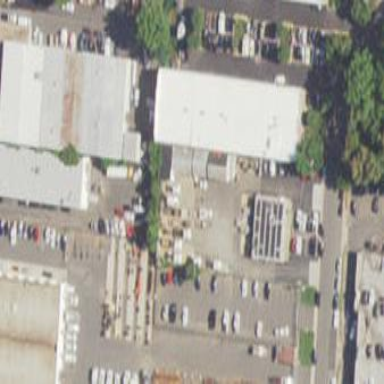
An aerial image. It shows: Retail area with shop specializing in car repair.